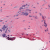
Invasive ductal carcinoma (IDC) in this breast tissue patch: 1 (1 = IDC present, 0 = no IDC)